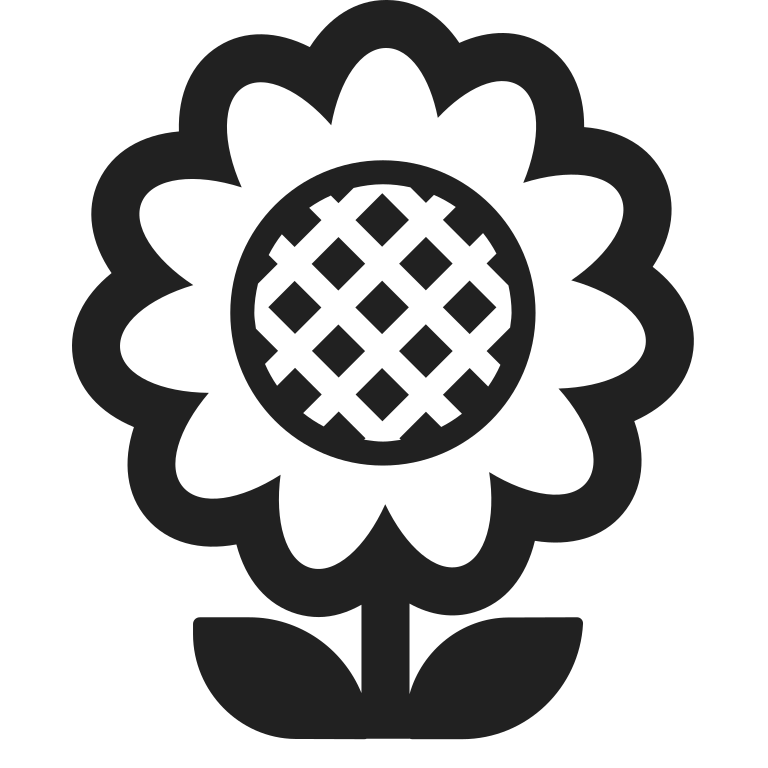
sunflower high contrast